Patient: sex F, age 76
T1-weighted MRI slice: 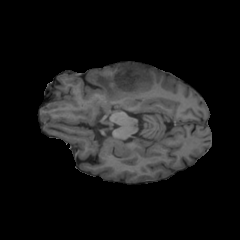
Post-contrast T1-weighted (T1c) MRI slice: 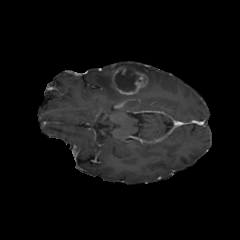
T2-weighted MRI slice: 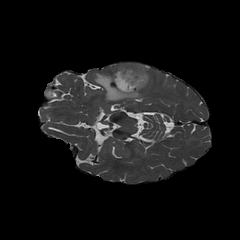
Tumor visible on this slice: yes
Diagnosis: Glioblastoma, IDH-wildtype
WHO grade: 4